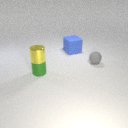
small green metal cylinder below small yellow metal cylinder